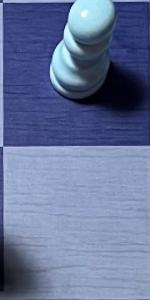
Label: Empty